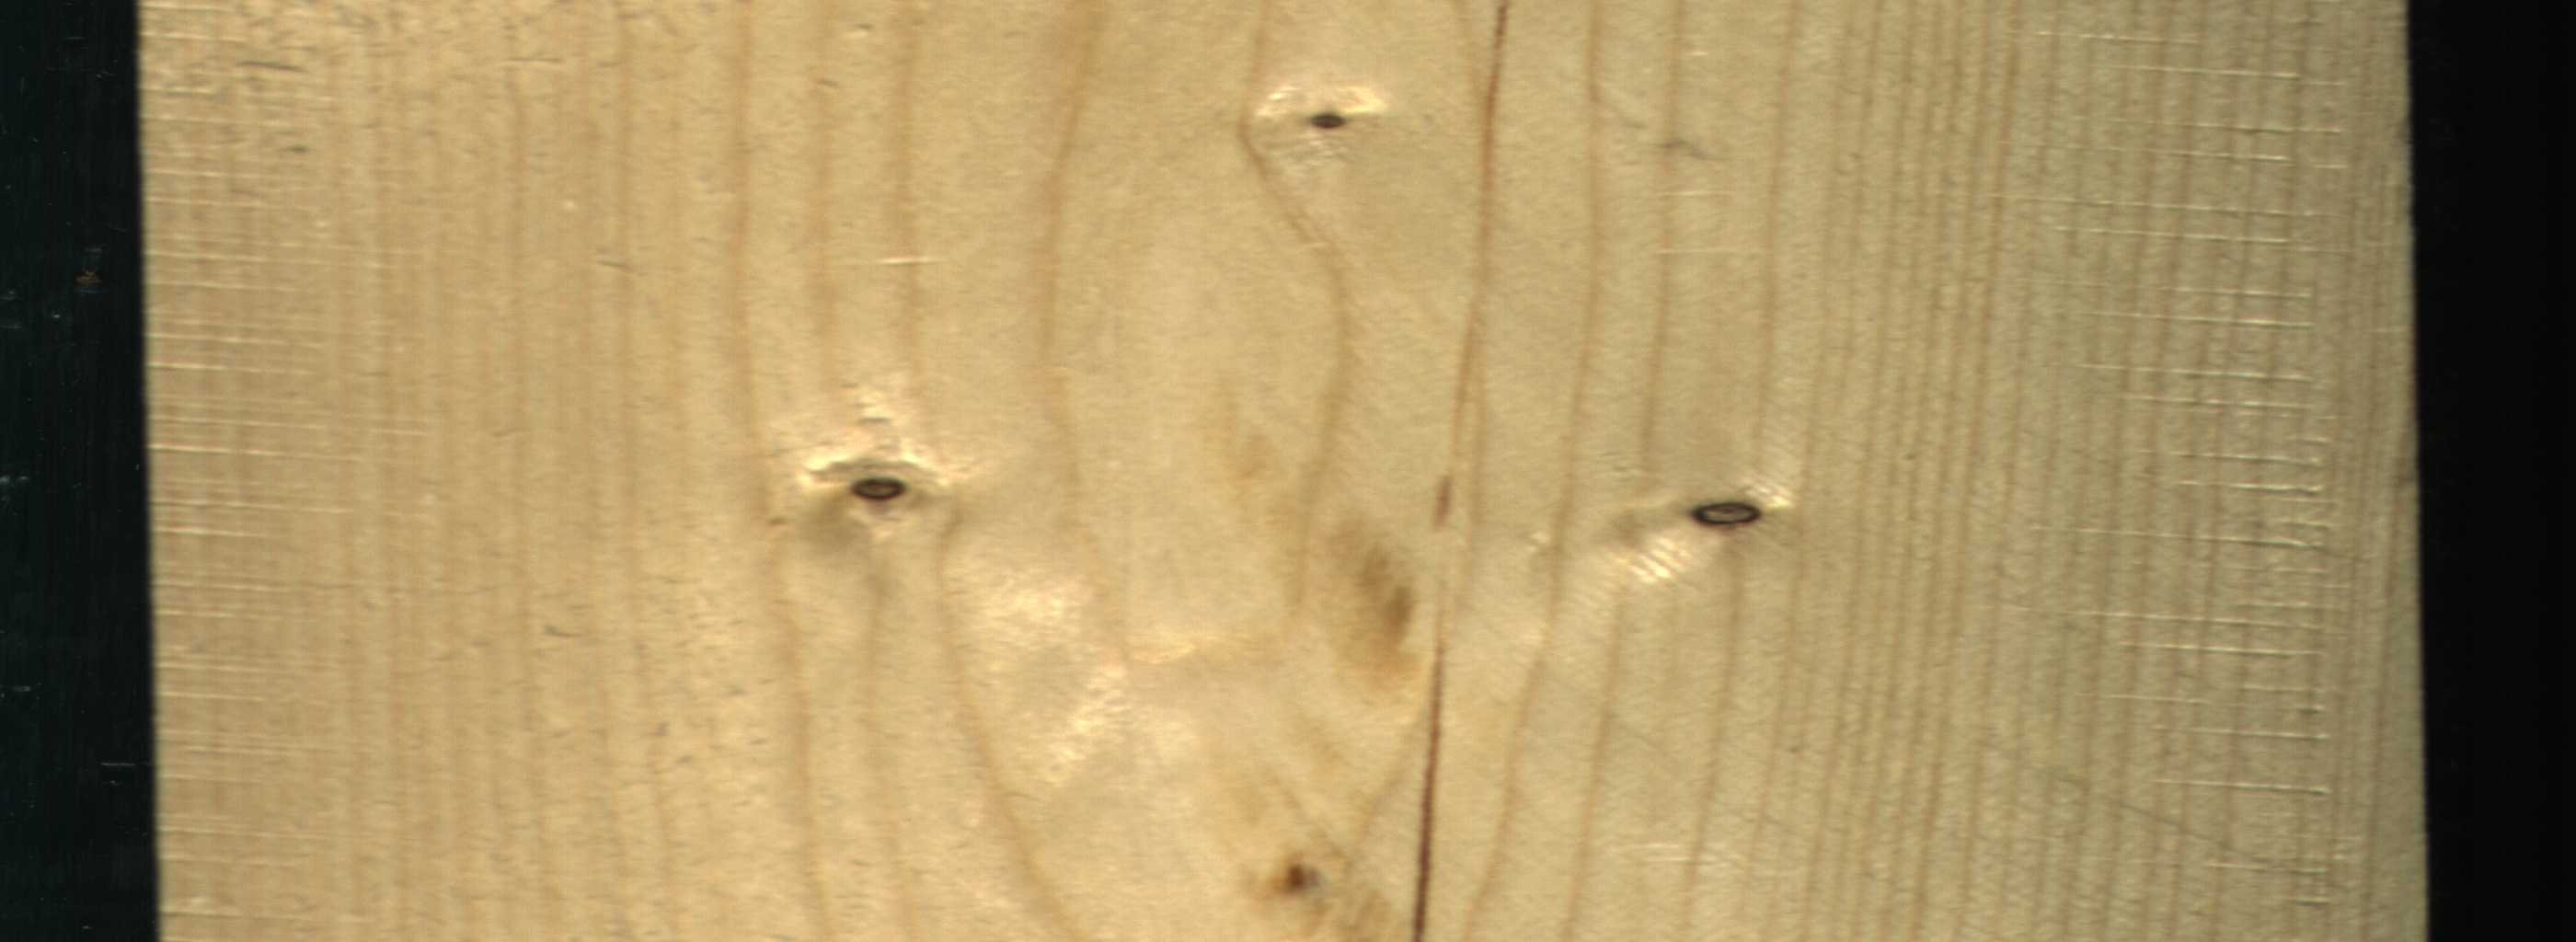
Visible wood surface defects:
Crack
Crack
Dead_Knot
Dead_Knot
Dead_Knot